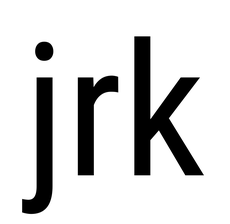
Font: Roboto_Condensed_Regular